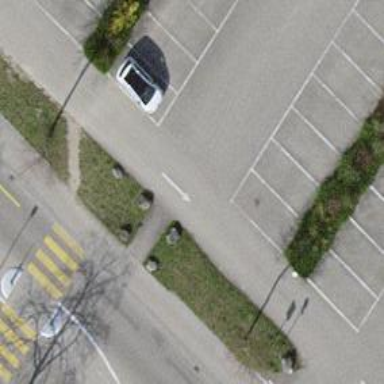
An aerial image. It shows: Asphalt sidewalk along the footway.